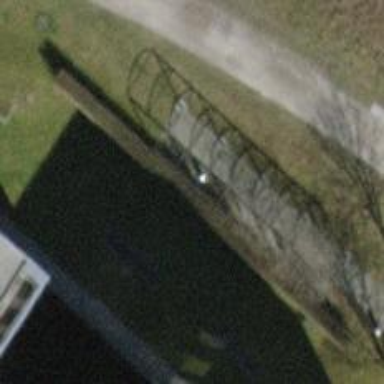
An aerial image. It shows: Black bench.